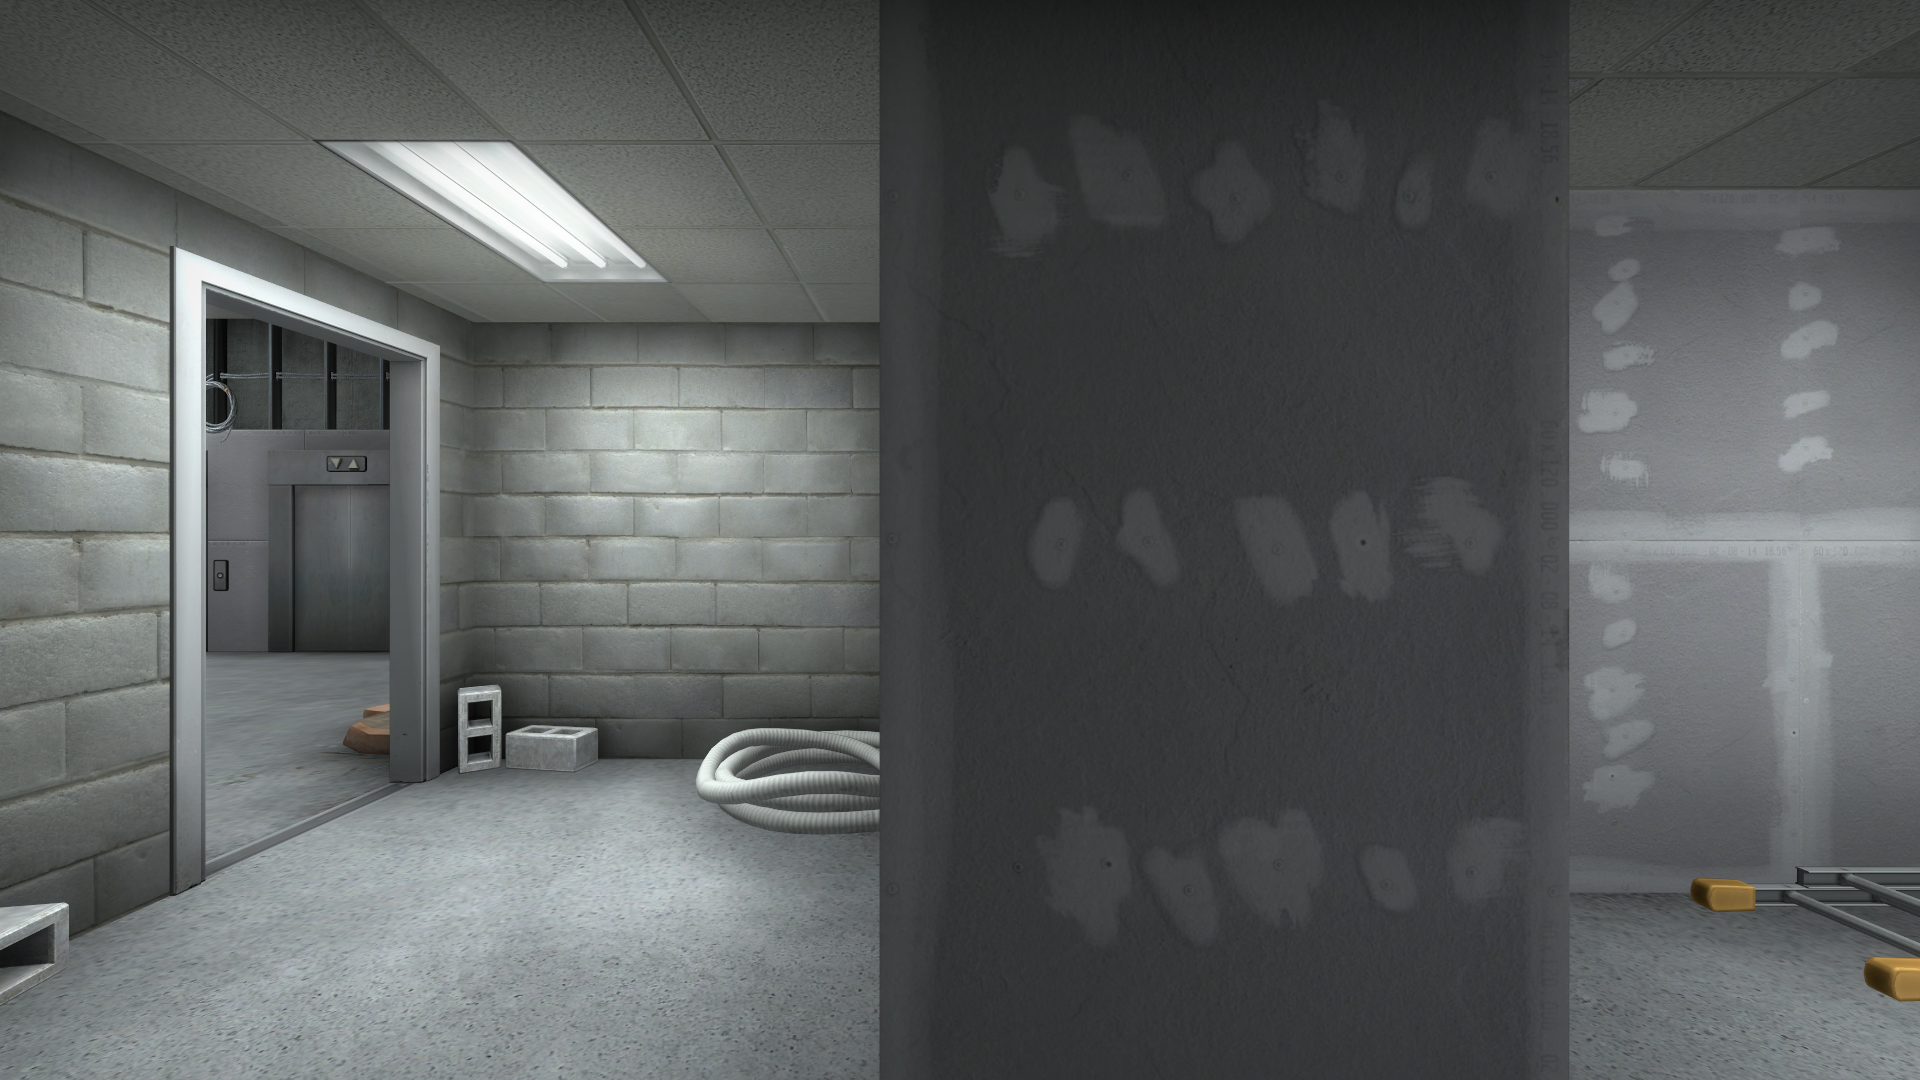
Map: de_vertigo